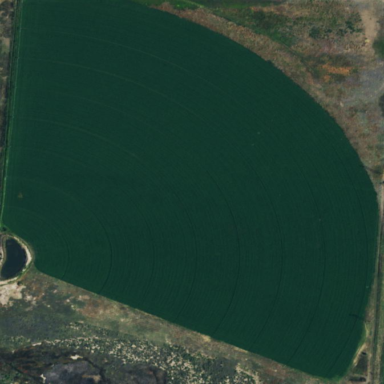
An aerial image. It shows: Farmland with pivot irrigation system.